Question: I tried to connect to Twitter using selnium in python.
I could not connect using Name or Xpath.
The xpath is copied by clicking Inspect and then copy xpath of the specific element.
All the tutorials I found regarding connecting to Twitter are old and irrelevant.
I enclose the code here. I have error on '@id="layers"'
Image of the code:

I would be very happy to help.
Code:
'''
from threading import Thread
from selenium import webdriver
from selenium.webdriver.common.keys import Keys
import time
from selenium.webdriver.support import wait
driver=webdriver.Chrome(executable_path="C:\Webdrivers\chromedriver.exe")
driver.get("https://twitter.com/i/flow/login")
search=driver.find_element_by_xpath("//*[@id="layers"]/div[2]/div/div/div/div/div/div[2]/div[2]/div/div/div[2]/div[2]/div[1]/div/div[5]/label/div/div[2]/div/input")
search.send_keys("orlaharty1@gmail.com")
button=driver.find_element_by_xpath("//*[@id="layers"]/div[2]/div/div/div/div/div/div[2]/div[2]/div/div/div[2]/div[2]/div[1]/div/div[6]/div")
button.click()
'''
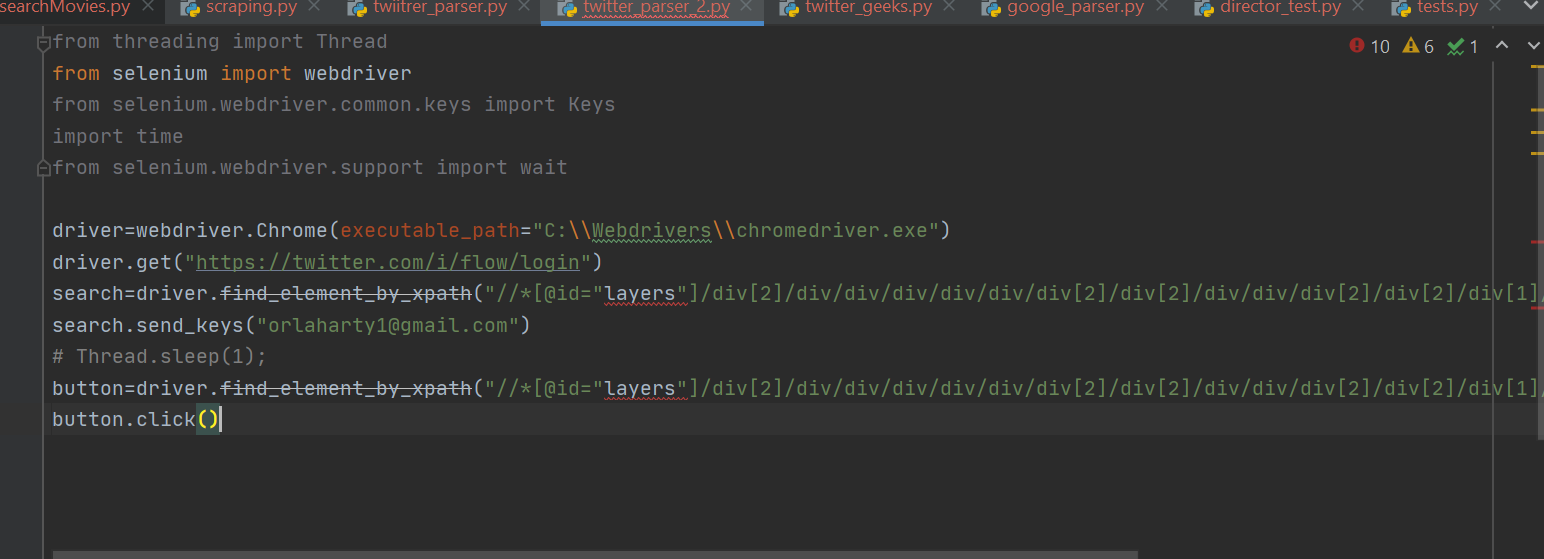
Answer: You are using double quotes twice. Instead paste the xpath to single quotes ''xpathblabla''
Also, add 'driver.implicity_wait(seconds)' so you won't get any errors if your driver is fetching elements that aren't loaded yet
'''
driver.get("https://twitter.com/i/flow/login")
#add this line
driver.implicitly_wait(10)
# single quotes
search=driver.find_element_by_xpath('//*[@id="layers"]/div[2]/div/div/div/div/div/div[2]/div[2]/div/div/div[2]/div[2]/div[1]/div/div[5]/label/div/div[2]/div/input')
search.send_keys("orlaharty1@gmail.com")
button=driver.find_element_by_xpath('//*[@id="layers"]/div[2]/div/div/div/div/div/div[2]/div[2]/div/div/div[2]/div[2]/div[1]/div/div[6]/div')
button.click()
'''